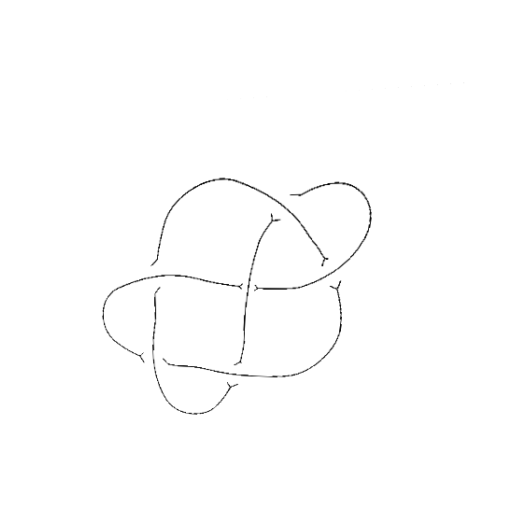
Crossing number: 6